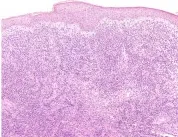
Histopathological examination of the tumor lesion on the left elbow. . Magnification. 10x.
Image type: pathology (h&e)